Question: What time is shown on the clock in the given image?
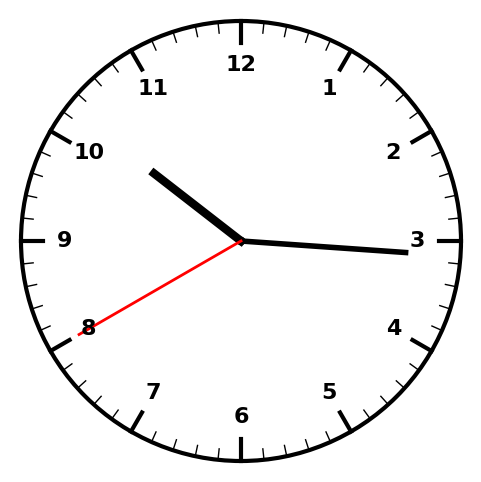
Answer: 10:15:40